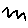
Label: zigzag